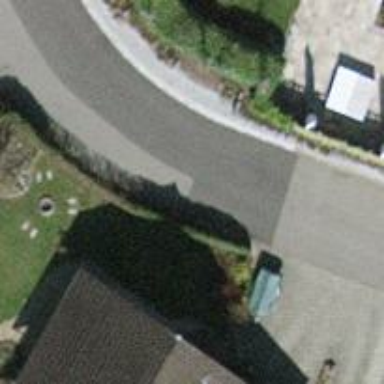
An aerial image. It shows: Smooth asphalt road in residential area.